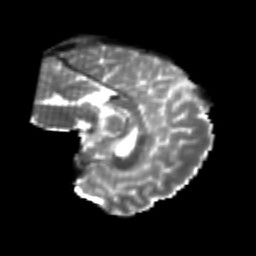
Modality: T2w
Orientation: sagittal
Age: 24
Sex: female
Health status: healthy
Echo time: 0.074 s